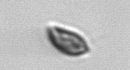
Label: Cryptophyta